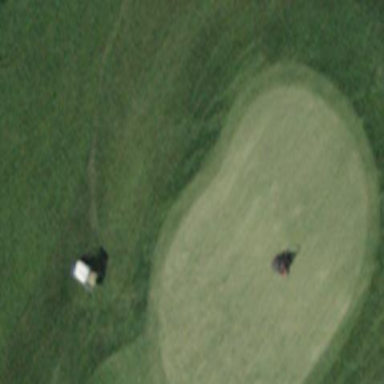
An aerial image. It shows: Picturesque green golfing area with grass land use.